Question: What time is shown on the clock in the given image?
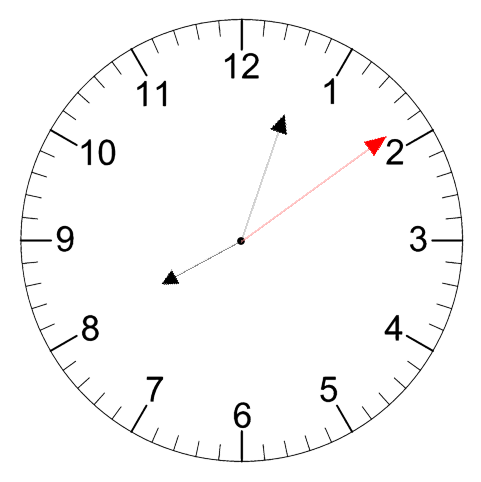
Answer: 08:03:09